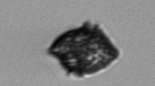
Label: Kryptoperidinium_triquetrum